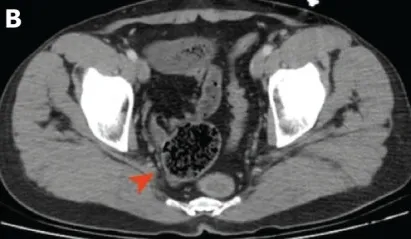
Abdominal computed tomography examination ; the appearance of a foreign body (bezoar) in the diverticulum of the bowel wall in the small bowel segments matching the ileum, the small bowel dilatation proximal to this level, and the small bowel feces within the dilated small bowel segments just proximal to the obstruction level.
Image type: radiology (ct)